Field crop: maize
Growth stage: 2
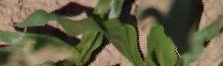
Species: maize